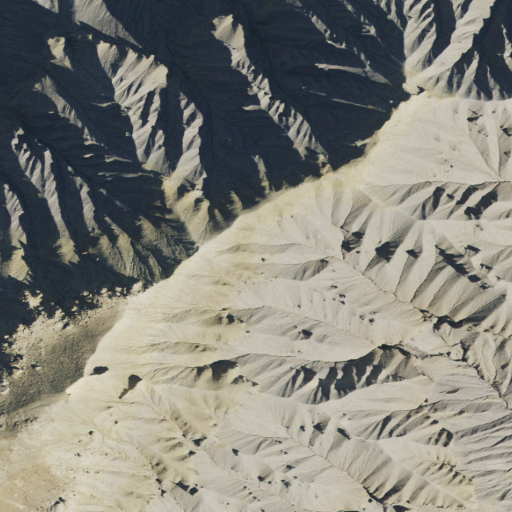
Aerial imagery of cliff(s) in Utah named Town Point containing barren land, grassland, and shrub